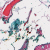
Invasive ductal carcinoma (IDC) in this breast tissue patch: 0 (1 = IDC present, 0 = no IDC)